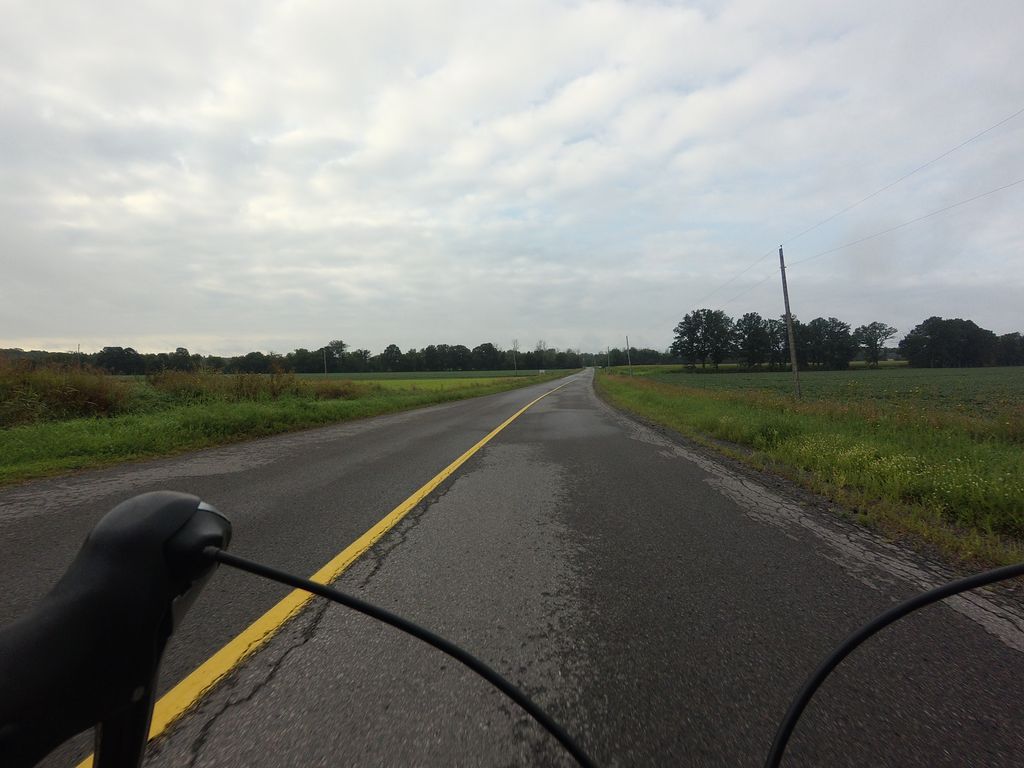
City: ottawa-gatineau